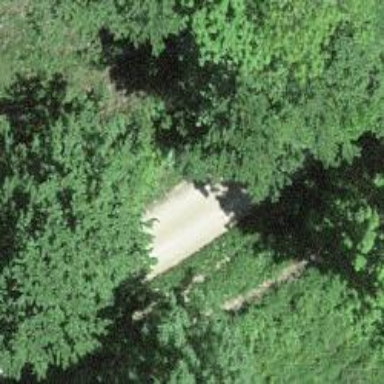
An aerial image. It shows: Unclassified road with fine gravel surface.